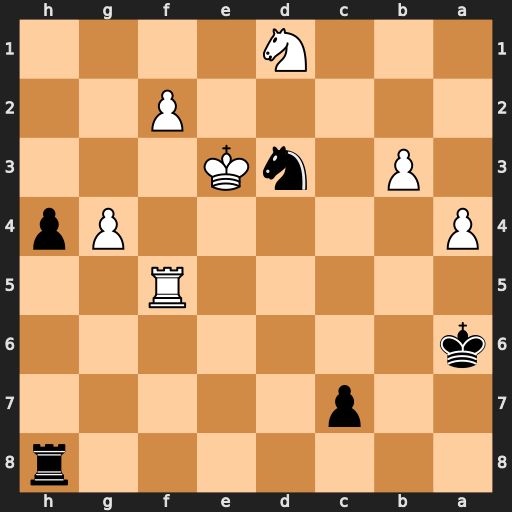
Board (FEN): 7r/2p5/k7/5R2/P5Pp/1P1nK3/5P2/3N4
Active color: b
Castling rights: -
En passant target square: -
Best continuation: h3 Rh5 Rxh5 gxh5 h2